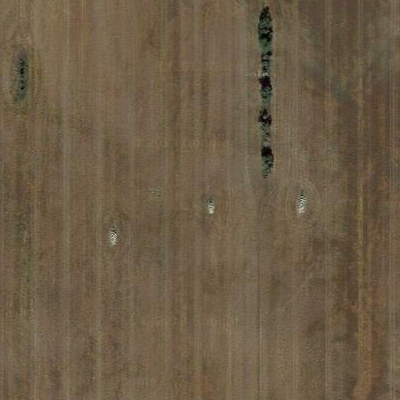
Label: bField